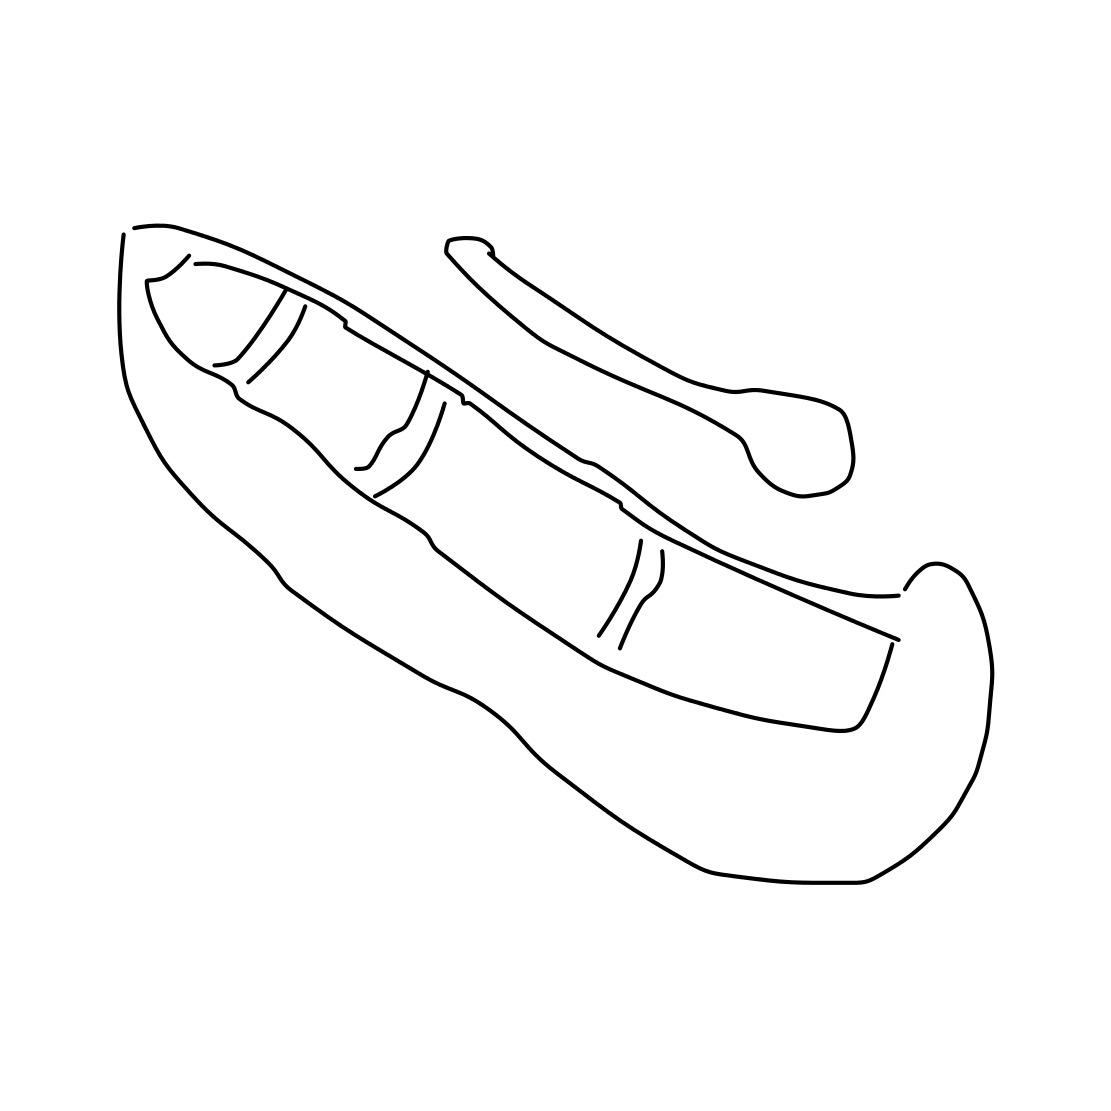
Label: canoe